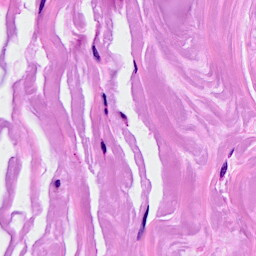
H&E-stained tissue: Breast